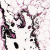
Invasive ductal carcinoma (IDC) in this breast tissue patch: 0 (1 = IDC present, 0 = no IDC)